Field crop: tomato
Growth stage: 2
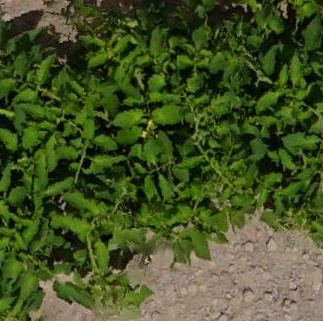
Species: tomato